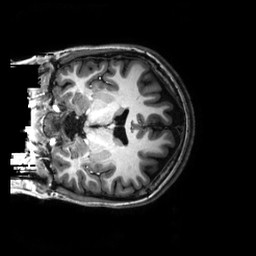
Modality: T1w
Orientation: coronal
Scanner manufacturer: philips
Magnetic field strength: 3 T
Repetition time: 0.0096 s
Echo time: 0.0046 s